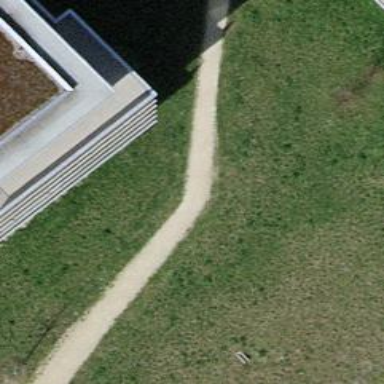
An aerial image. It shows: Footway with fine gravel surface.